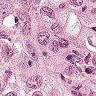
Metastatic tissue present: yes